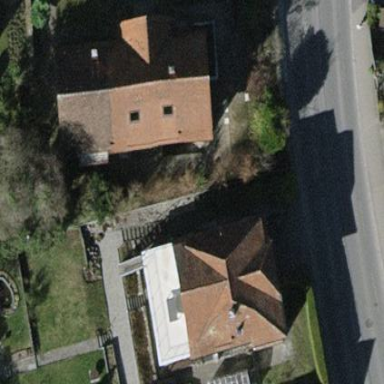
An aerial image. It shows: House with gambrel roof.